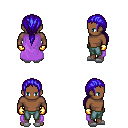
a pixel art fantasy rpg character, male body template, human, dark skin, lavender cape, teal pants, blue ponytail hairstyle, gold gloves, white slippers, four views (front, back, left, right), 2x2 character sprite sheet, small pixel art, hard edges, no anti-aliasing